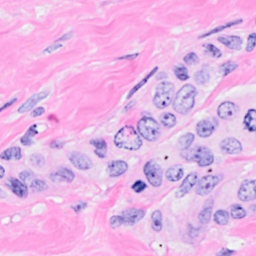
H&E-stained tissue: Breast